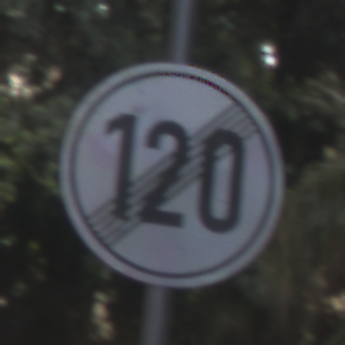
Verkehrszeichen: EndeGeschwindigkeit120
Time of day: MorningAfternoon
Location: Outdoor (Suburban)
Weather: PartlyCloudy
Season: NotSpecified
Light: Natural